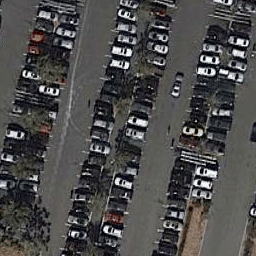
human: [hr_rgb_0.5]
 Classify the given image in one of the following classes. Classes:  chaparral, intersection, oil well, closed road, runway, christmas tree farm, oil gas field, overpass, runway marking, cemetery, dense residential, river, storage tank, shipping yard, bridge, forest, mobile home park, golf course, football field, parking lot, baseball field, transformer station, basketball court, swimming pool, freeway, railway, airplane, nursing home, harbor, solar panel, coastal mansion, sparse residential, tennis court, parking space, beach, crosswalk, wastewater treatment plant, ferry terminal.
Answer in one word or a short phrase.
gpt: parking lot